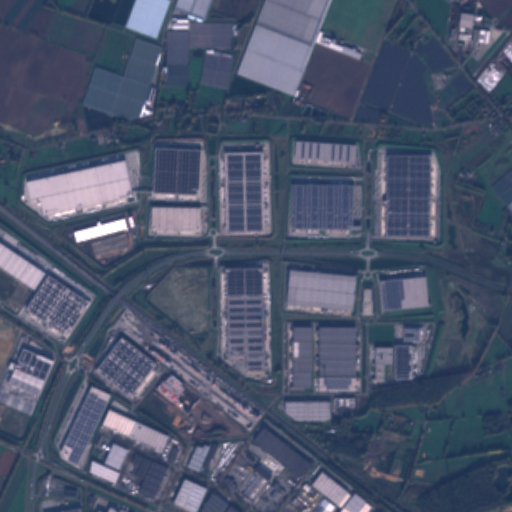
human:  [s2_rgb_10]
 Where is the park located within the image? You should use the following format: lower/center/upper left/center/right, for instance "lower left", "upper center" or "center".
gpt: The park is located in the left of the image.
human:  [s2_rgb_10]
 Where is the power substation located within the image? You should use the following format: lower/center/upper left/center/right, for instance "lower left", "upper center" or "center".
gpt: The power substation is located in the upper right of the image.
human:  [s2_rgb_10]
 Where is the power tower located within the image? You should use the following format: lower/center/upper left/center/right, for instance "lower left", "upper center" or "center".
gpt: The power tower is located in the right of the image.
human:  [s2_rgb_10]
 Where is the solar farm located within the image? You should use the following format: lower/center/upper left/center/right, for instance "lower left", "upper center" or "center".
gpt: The solar farm is located in the upper right of the image.
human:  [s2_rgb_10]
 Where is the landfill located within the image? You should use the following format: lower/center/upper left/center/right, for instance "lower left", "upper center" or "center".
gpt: There is no landfill in the image.